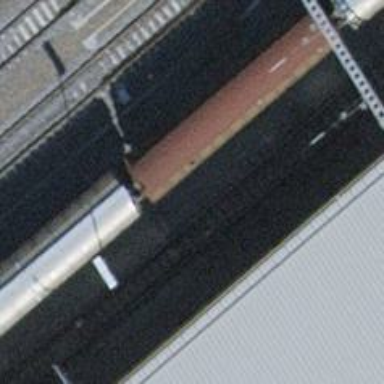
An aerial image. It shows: Railway switch.